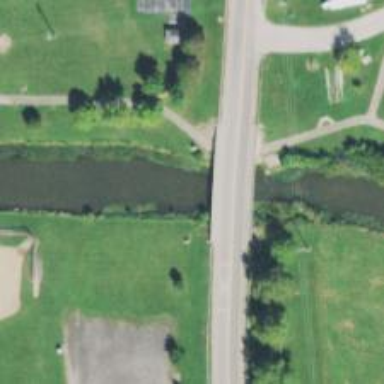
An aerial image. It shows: Tertiary road with bridge.